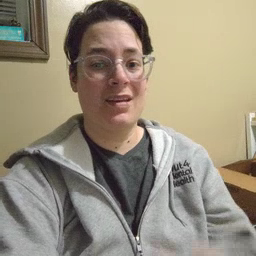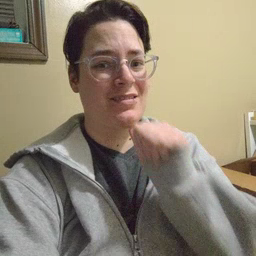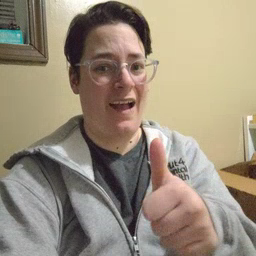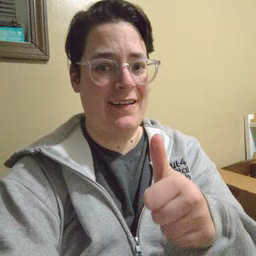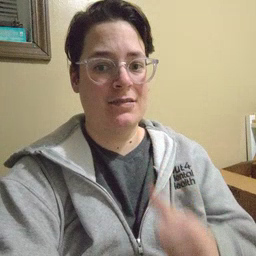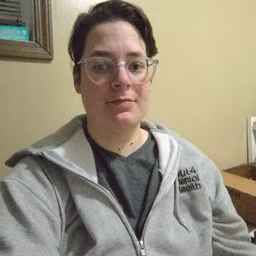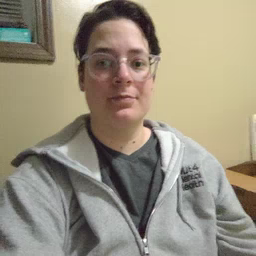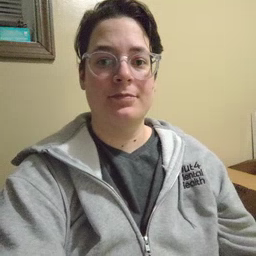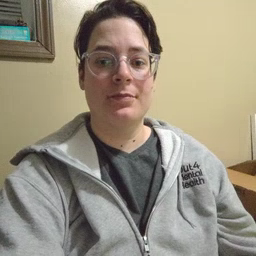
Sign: not